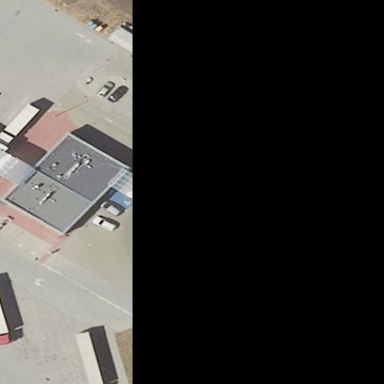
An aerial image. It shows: View of roof of building.